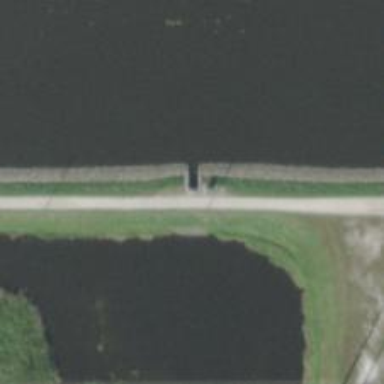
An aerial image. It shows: Canal.